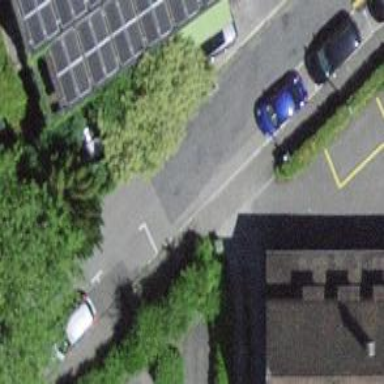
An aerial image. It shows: Residential road with asphalt surface and sidewalk on the left.